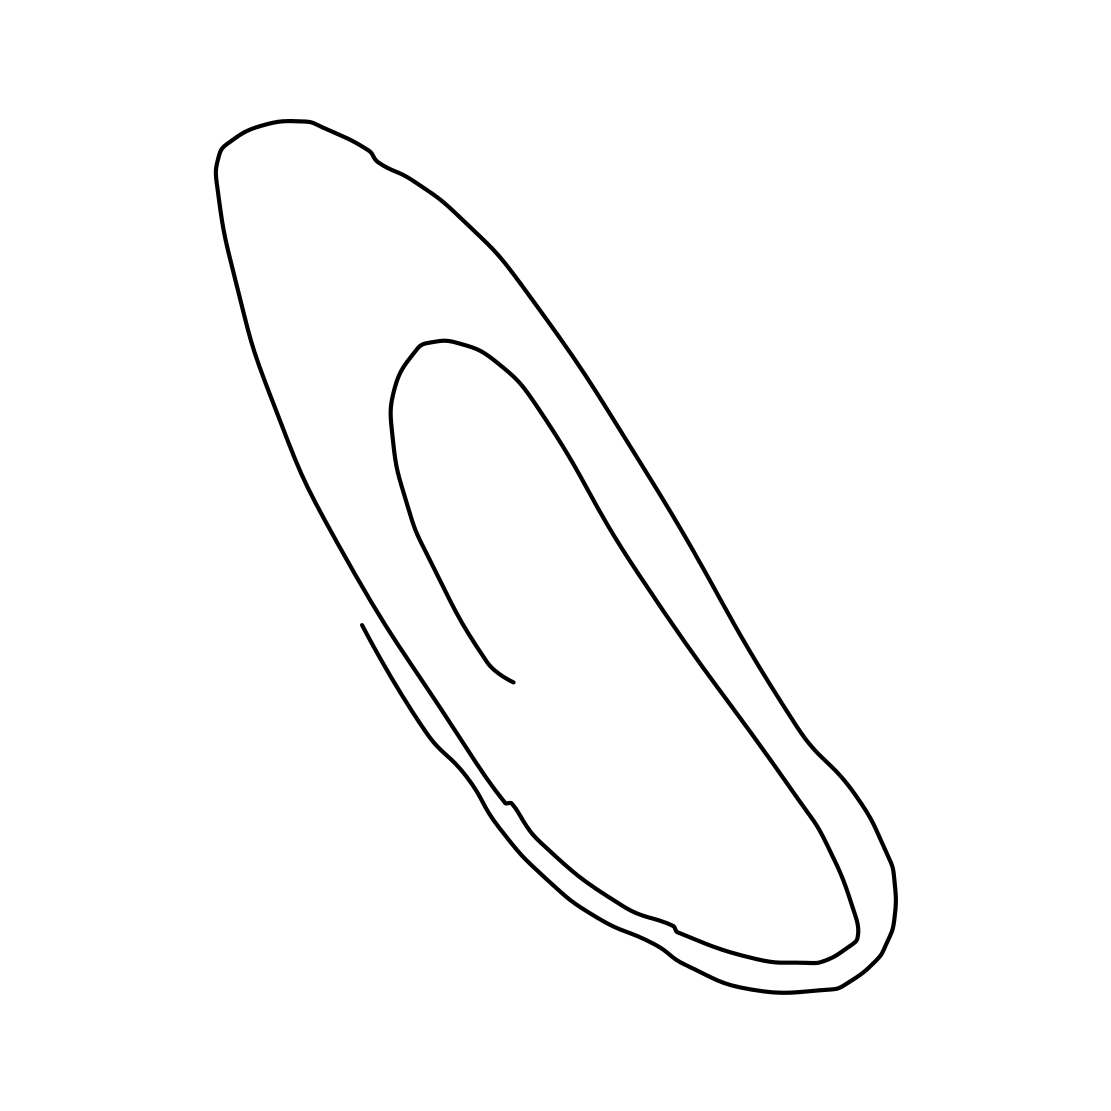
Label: paper clip